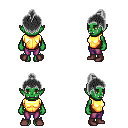
a pixel art fantasy rpg character, female body template, orc, green skin, gold chest armor, magenta pants, gray short topknot hairstyle, maroon shoes, four views (front, back, left, right), 2x2 character sprite sheet, small pixel art, hard edges, no anti-aliasing